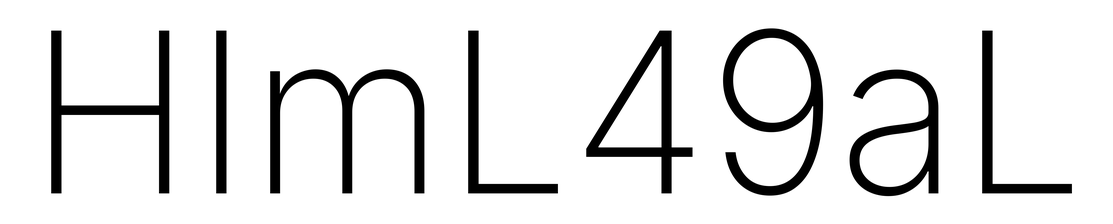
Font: Inter_ExtraLight